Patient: sex M, age 60
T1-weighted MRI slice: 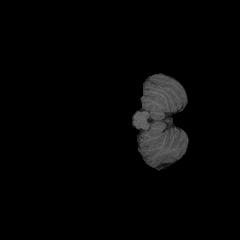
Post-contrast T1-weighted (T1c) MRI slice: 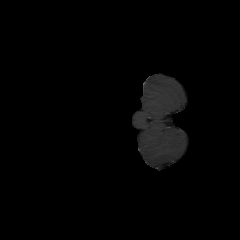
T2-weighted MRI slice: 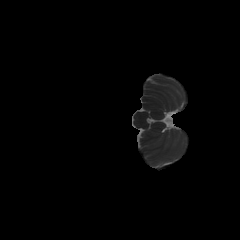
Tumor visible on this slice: no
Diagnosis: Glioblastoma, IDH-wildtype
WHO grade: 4